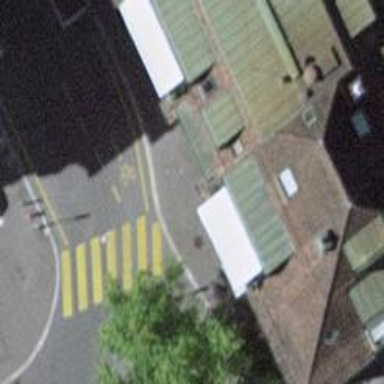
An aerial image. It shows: Kerb barrier.